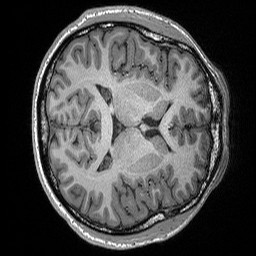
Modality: T1w
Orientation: axial
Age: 34
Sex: male
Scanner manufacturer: siemens
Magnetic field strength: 3 T
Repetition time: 2.3 s
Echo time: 0.00298 s